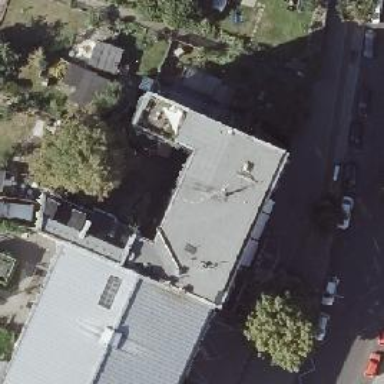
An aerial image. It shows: Restaurant.